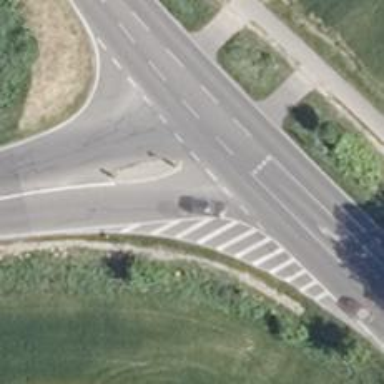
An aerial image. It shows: Road with "give way" sign.